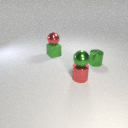
small green rubber cube behind small green metal cylinder